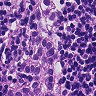
Metastatic tissue present: yes